Question: I have two project. One is Project-A which contains database operations java codes and spring bean definition xml files. The structure is:

'resources/base' is source folder and 'configure' is a package inside that source folder.
'base-definitions.xml' loads remaining xml files '[dao-service-definitions.xml and transaction-definition.xml]' like following.
'''
<import resource="classpath:configure/dao-service-definitions.xml"/>
<import resource="classpath:configure/transaction-definition.xml"/>
'''
Then I built jar file of that project including spring bean definiton files using Ant. I used 'zipfileset' to set xml files directory inside jar file. The structure is same as above picture. 'resourcesase\configure\[xml files]'
'''
<zipfileset dir="../resources/base/configure" includes="*.*" prefix="resources/base/configure" />
'''
In the another Project-B, I imported jar file and set classpath. Then import 'base-definitions.xml' from Project-A into another xml in Project-B.
'''
<import resource="classpath*:**/base-definitions.xml"/>
'''
The problem is 'base-definitions.xml' is found but can't find definition files imported in that.
Extracted Errors:
'''
org.springframework.beans.factory.parsing.BeanDefinitionParsingException: Configuration problem: Failed to import bean definitions from URL location [classpath*:**/base-definitions.xml]
Failed to import bean definitions from URL location [classpath:configure/dao-service-definitions.xml]
class path resource [configure/dao-service-definitions.xml] cannot be opened because it does not exist
'''
What am I doing wrong? Thank you for your precious time.
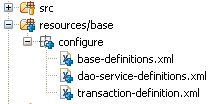
Answer: In base-definitions.xml, I changed the
'''
<import resource="classpath:configure/dao-service-definitions.xml"/>
<import resource="classpath:configure/transaction-definition.xml"/>
'''
to
'''
<import resource="classpath:resources/base/configure/dao-service-definitions.xml"/>
<import resource="classpath:resources/base/configure/transaction-definitions.xml"/>
'''
and it is working now. I found out that, as Project-A is intended to use as jar file in another project, the structure must be absolute path.